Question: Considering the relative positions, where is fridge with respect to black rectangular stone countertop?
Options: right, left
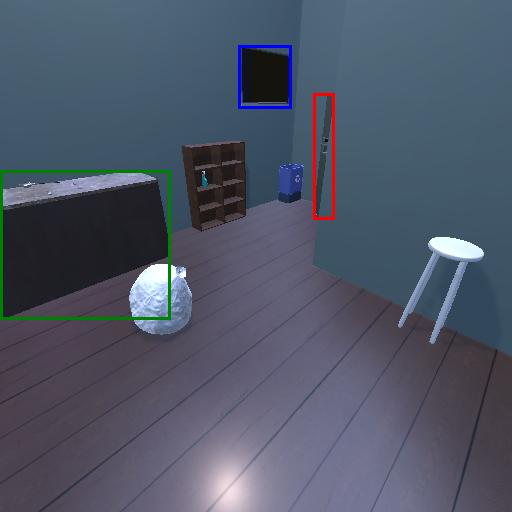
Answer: right